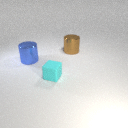
small cyan rubber cube to the right of large blue metal cylinder